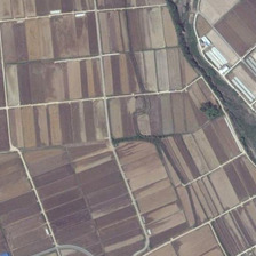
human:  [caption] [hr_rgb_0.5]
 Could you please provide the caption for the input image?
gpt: the farmland is coloured by different colors and looks like a palette.

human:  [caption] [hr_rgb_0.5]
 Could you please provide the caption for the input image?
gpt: Different colors of the field, look like color.

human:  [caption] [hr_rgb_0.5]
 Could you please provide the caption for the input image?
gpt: Farmland is colored by many different colors and looks like a palette.

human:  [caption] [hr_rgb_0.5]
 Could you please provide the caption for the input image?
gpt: Farmland is colored by many different colors and it looks like a palette.

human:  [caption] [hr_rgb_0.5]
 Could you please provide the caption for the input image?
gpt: Different color fields look like colors.